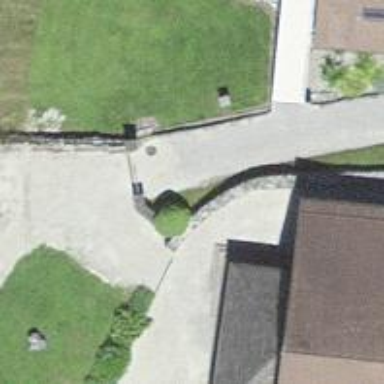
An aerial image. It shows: Gate.